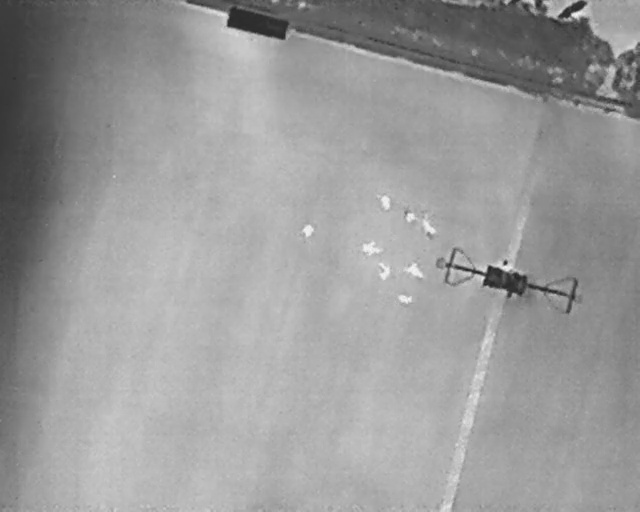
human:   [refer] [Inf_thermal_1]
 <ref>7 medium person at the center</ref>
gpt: <box>[[58, 38, 61, 40, 171], [46, 43, 48, 46, 2], [63, 41, 65, 43, 2], [65, 43, 68, 45, 139], [56, 46, 59, 50, 2], [58, 51, 61, 54, 2], [62, 56, 64, 60, 2]]</box>